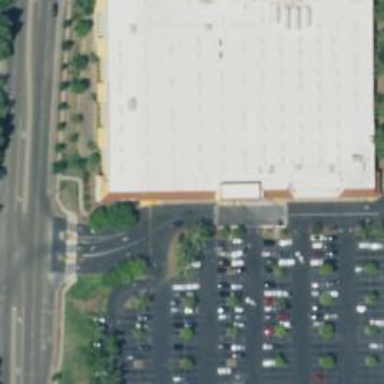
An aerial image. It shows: Supermarket building.